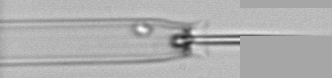
Label: Ditylum_brightwellii